Question: I am looking to create a re-usable datetime picker in symfony2. The idea is it will consist of 3 separate input parameters. I will update the question with complete info so other people can use my findings.
{text input} {select hour} {select time}
The question is how do I create a custom re-usable form that combines 3 inputs into one.
I have attached a screenshot to give an idea of what im trying to achive

the symfony docs
<URL>
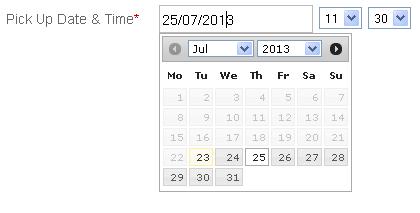
Answer: You can simply use the <URL>.
i recently made on one of my website.
'''
$builder->add('dateheure', 'datetime', array('date_widget' => "single_text", 'time_widget' => "single_text"));
'''
and call jquery, datetime css and js on your page:
'''
<link rel="stylesheet" type="text/css" href="jquery.datetimepicker.css"/ >
<script src="jquery.js"></script>
<script src="jquery.datetimepicker.js"></script>
'''
and then active datetimepicker on your fields:
'''
$(function(){
$("#form_dateheure input").each(function(){
$(this).attr("readonly","readonly");
});
$('#form_dateheure_date').datetimepicker({
format: "Y-m-d",
timepicker: false,
datepicker: true,
});
$('#form_dateheure_time').datetimepicker({
format: "H:i",
timepicker: true,
datepicker: false,
step:5
});
});
'''